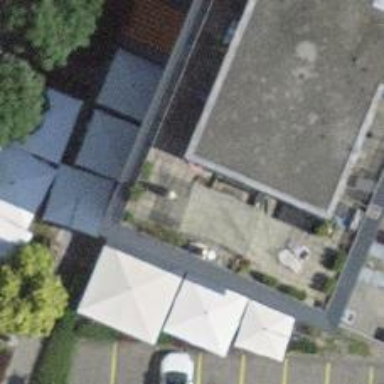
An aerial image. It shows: Restaurant.